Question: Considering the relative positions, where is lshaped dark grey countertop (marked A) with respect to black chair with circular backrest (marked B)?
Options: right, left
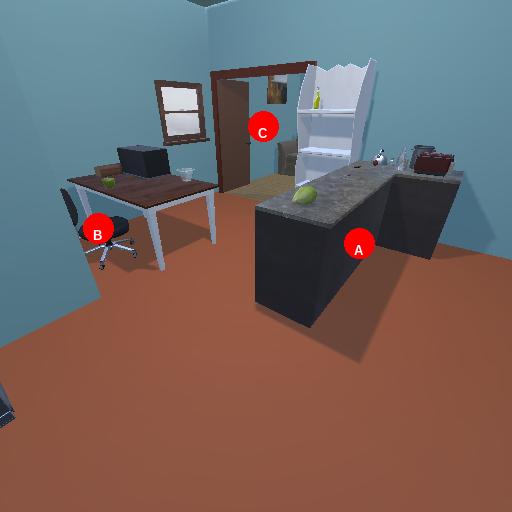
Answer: right